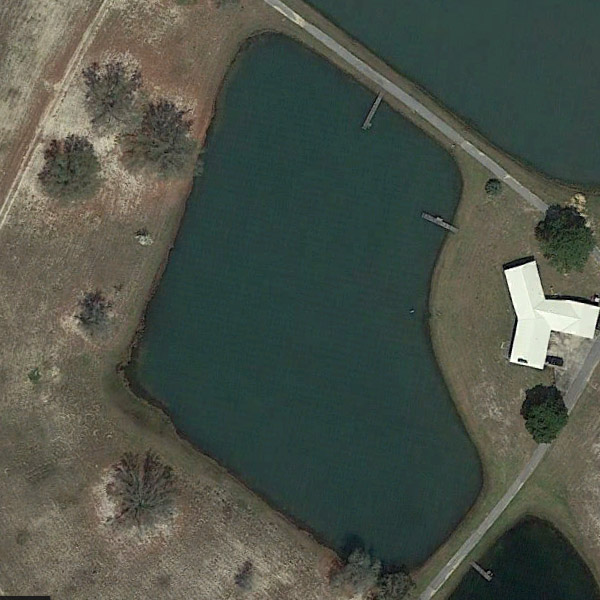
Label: Pond